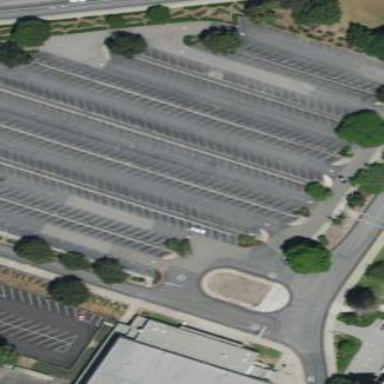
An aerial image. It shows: Solar photovoltaic panel generator on roof of building.